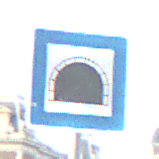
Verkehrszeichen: Tunnel
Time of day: MorningAfternoon
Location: Outdoor (Suburban)
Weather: PartlyCloudy
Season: NotSpecified
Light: Natural